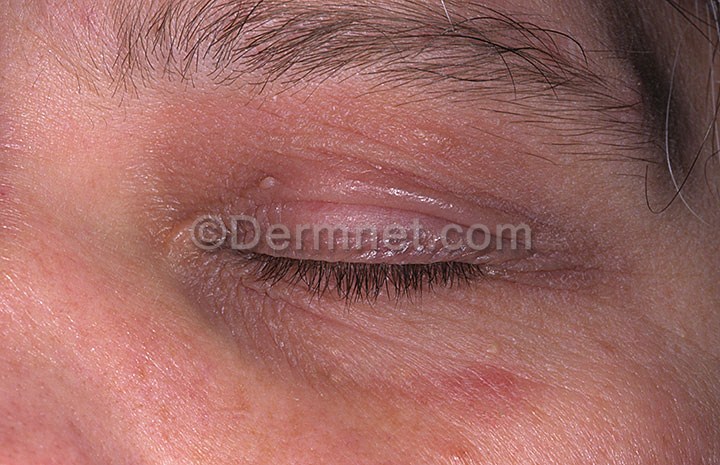
Disease: Atopic Dermatitis Photos